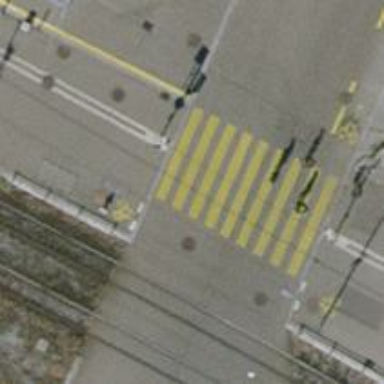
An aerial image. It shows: Marked crossing on asphalt footway with sidewalk.